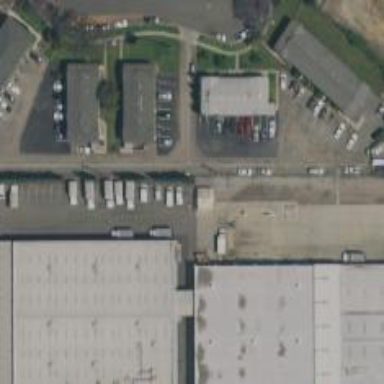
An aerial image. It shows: Alleyway designated as service road.